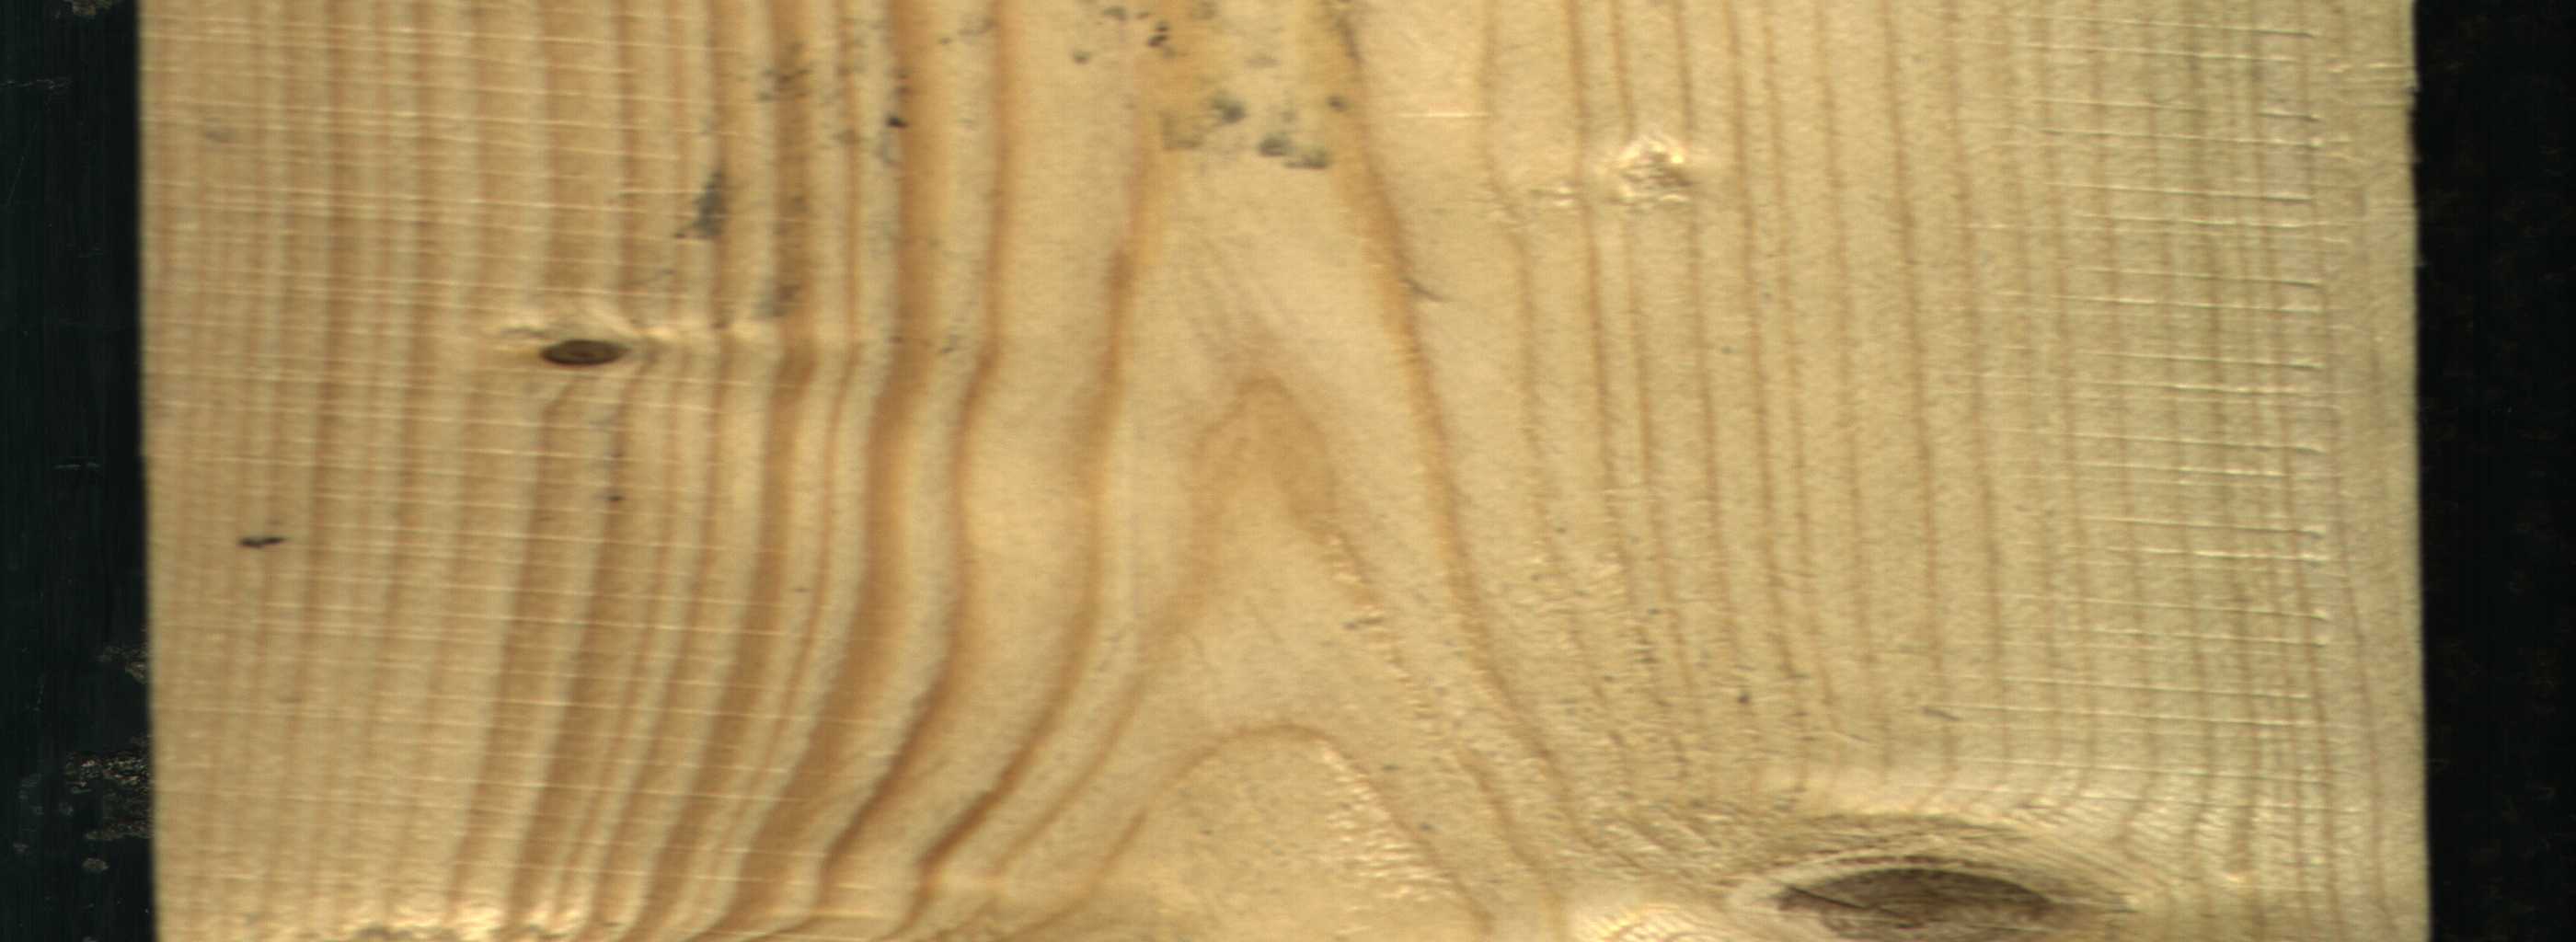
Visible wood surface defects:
Live_Knot
Live_Knot